Field crop: tomato
Growth stage: 1
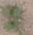
Species: solanum